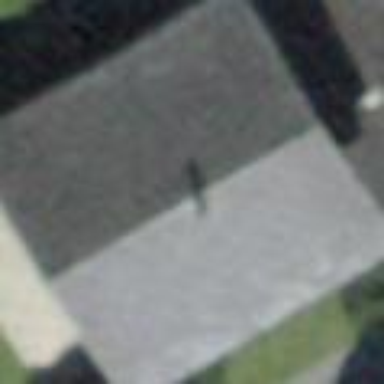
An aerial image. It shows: Detached building with gabled roof.